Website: bh-photo
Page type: address-validator
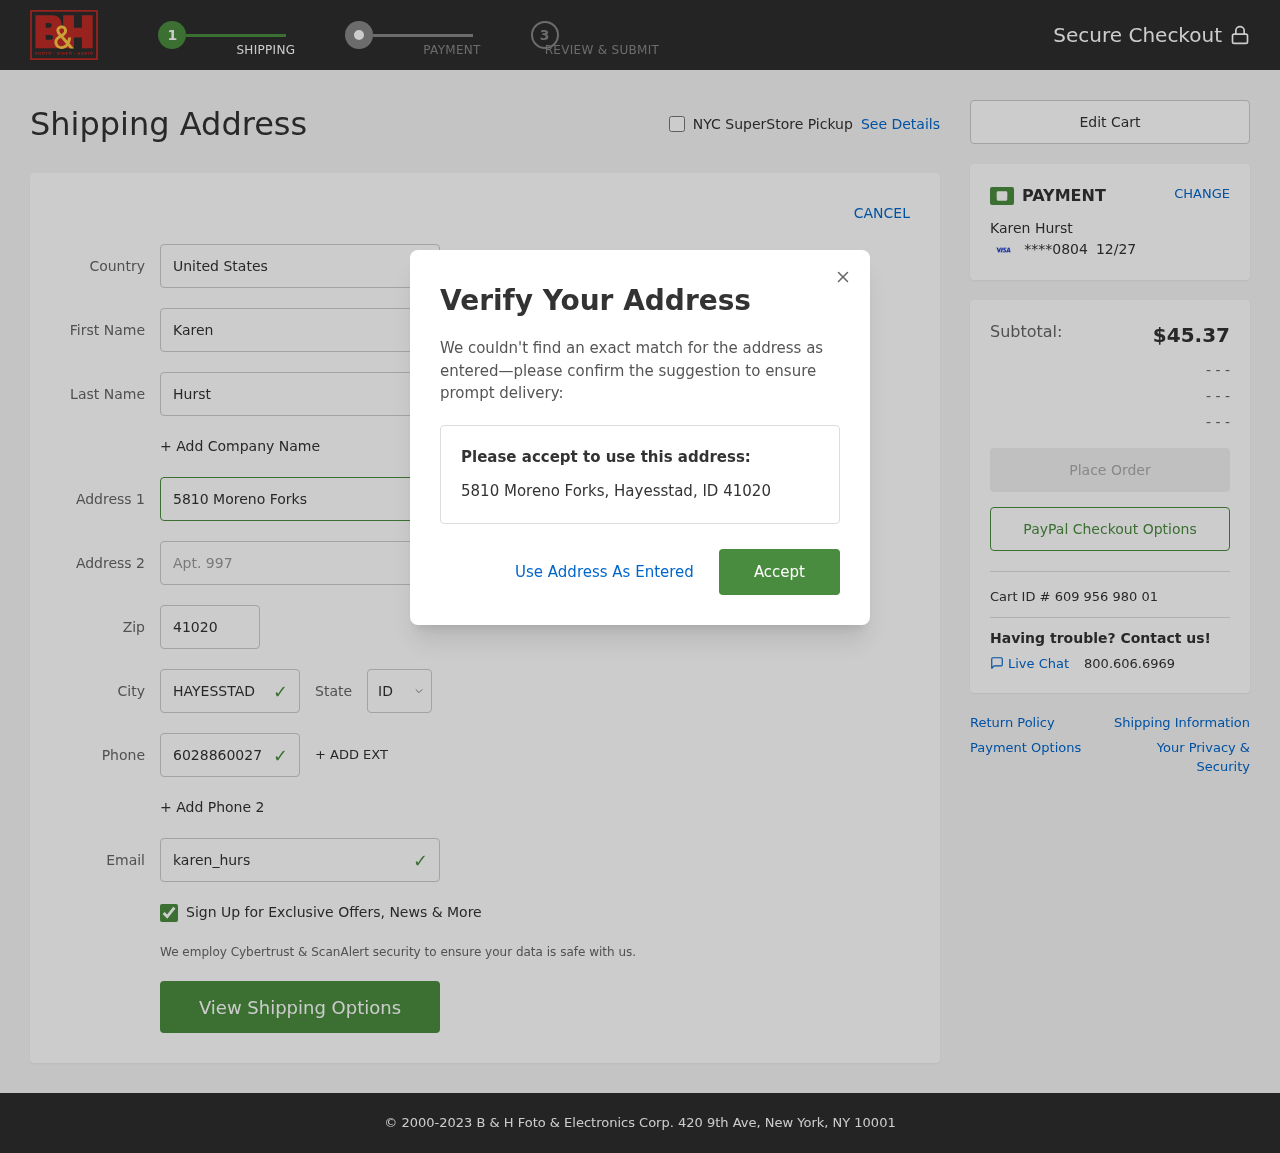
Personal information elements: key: PII_CARD_EXPIRY
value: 12/27
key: PII_CARD_LAST4
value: ****0804
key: PII_CITY
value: Hayesstad
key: PII_COUNTRY
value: United States
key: PII_EMAIL
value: karen_hurst@yahoo.com
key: PII_FIRSTNAME
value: Karen
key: PII_FULLNAME
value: Karen Hurst
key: PII_LASTNAME
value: Hurst
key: PII_PHONE
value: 6028860027
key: PII_POSTCODE
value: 41020
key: PII_STATE_ABBR
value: ID
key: PII_STREET
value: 5810 Moreno Forks
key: PII_STREET2
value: Apt. 997
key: PII_CITY_STATE_ZIP
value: Hayesstad, ID 41020
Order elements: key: ORDER_SUBTOTAL
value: $45.37
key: ORDER_ID
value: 609 956 980 01